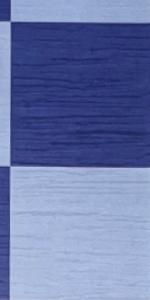
Label: Empty